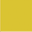
Piece: xx